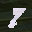
Label: 7